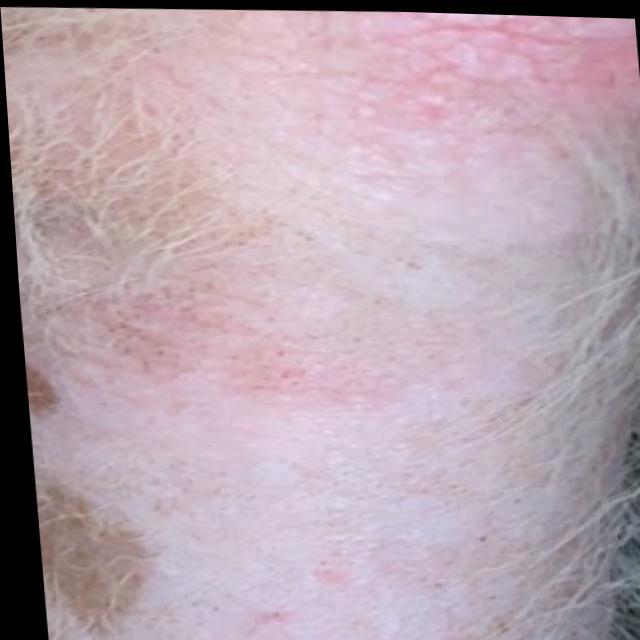
Canine demodicosis (Demodex mange) — caused by Demodex canis mites. Presents with alopecia, follicular papules, pustules, and comedones. Often localized on face and forelimbs.